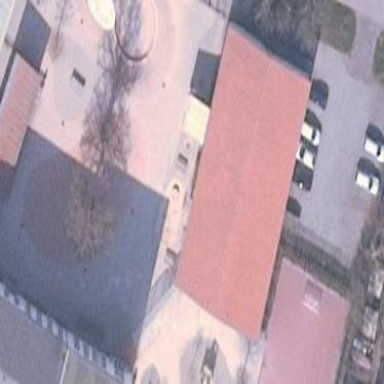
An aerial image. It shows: Public building.